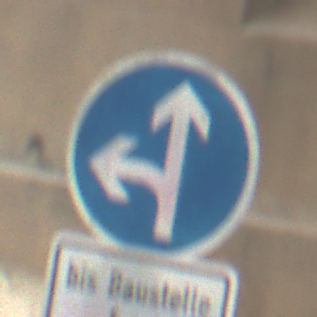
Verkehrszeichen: VorgeschriebeneFahrtrichtungGeradeausOderLinks
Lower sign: SonstigeFahrzeugePersonengruppenFrei2
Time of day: Midday
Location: Roofed (Beach)
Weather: Overcast
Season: NotSpecified
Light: Natural